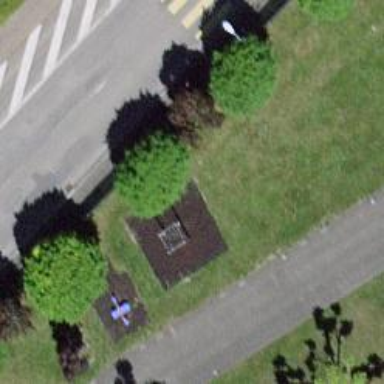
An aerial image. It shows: Playground featuring climbing frame.